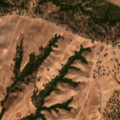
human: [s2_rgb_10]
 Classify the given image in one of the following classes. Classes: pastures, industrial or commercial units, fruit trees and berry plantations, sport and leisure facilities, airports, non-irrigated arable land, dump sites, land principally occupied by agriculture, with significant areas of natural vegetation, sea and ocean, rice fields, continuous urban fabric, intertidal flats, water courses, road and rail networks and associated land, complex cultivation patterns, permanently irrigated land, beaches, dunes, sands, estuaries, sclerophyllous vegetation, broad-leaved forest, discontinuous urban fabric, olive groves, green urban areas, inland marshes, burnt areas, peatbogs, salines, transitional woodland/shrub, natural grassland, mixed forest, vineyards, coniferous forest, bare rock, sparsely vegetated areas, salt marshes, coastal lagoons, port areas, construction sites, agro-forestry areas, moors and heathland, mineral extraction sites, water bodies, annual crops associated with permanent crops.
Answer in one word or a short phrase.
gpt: non-irrigated arable land, agro-forestry areas, broad-leaved forest, transitional woodland/shrub